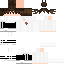
A male human skin with medium skin, wearing brown long hair dressed in a blue tshirt and black pants, featuring a closed mouth.